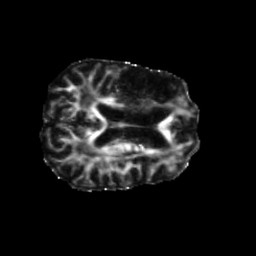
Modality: FA
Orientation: axial
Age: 75
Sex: male
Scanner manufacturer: siemens
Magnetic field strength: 3 T
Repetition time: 5.25 s
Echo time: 0.08 s